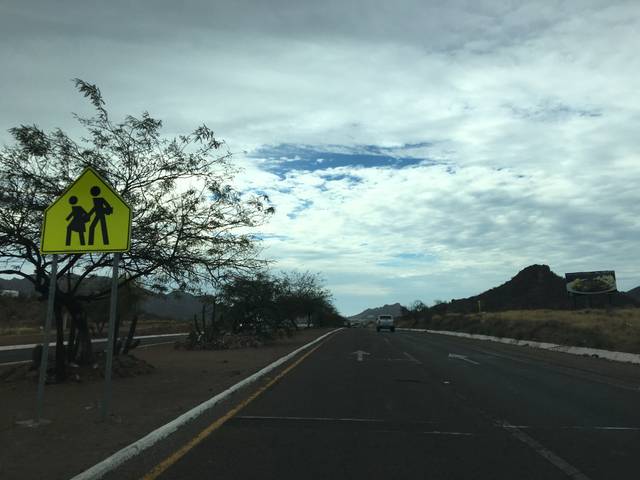
Region: Mexico
Coordinates: 27.979, -110.939